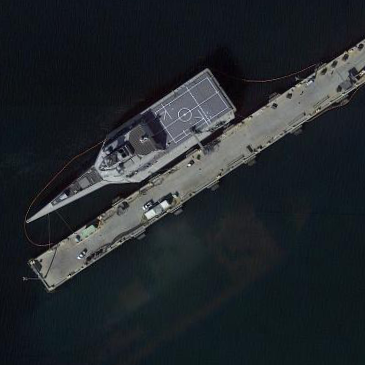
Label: Independence-class_combat_ship